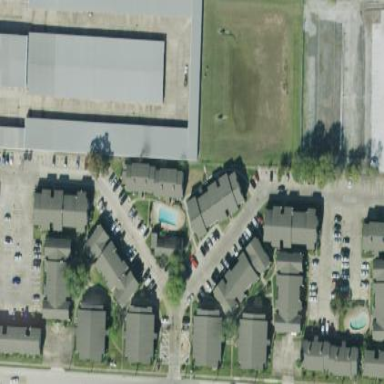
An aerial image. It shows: Residential area with apartments.